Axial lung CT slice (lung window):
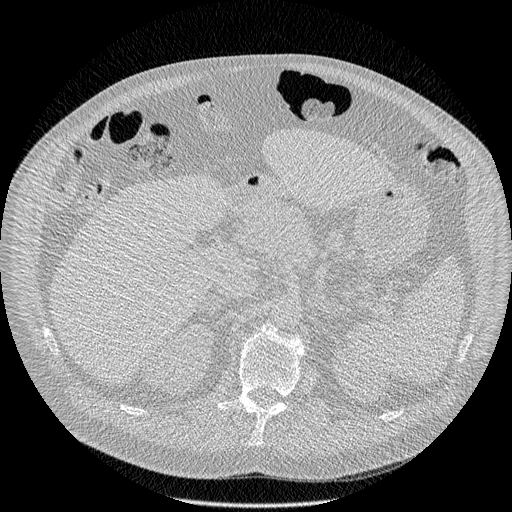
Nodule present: no